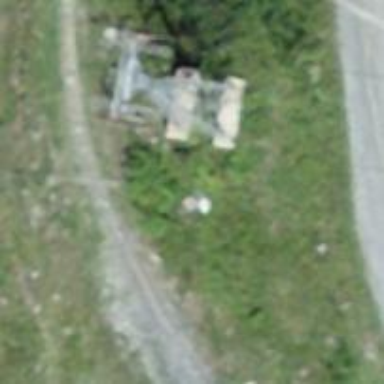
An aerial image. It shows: Pylon for aerialway.